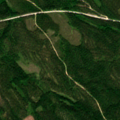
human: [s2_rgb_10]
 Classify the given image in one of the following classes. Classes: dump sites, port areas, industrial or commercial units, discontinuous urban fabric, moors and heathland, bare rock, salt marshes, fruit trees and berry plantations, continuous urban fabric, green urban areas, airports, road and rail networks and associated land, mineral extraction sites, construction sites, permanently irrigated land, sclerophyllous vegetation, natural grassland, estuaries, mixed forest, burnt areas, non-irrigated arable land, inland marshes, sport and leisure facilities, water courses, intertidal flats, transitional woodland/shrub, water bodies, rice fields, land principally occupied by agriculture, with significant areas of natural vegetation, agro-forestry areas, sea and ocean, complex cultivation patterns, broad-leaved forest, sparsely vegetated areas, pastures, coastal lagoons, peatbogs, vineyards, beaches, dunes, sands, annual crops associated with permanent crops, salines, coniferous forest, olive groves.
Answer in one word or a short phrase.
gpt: coniferous forest